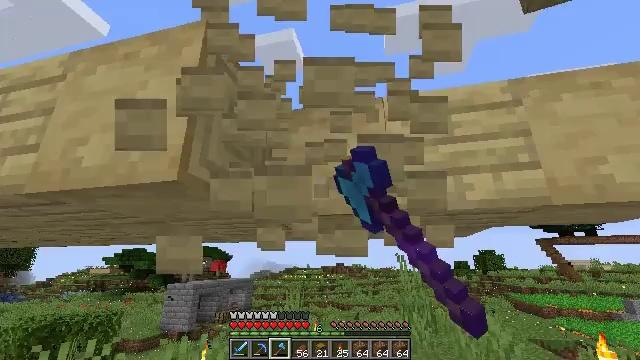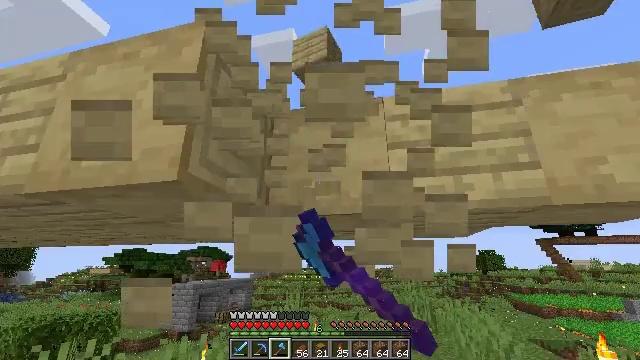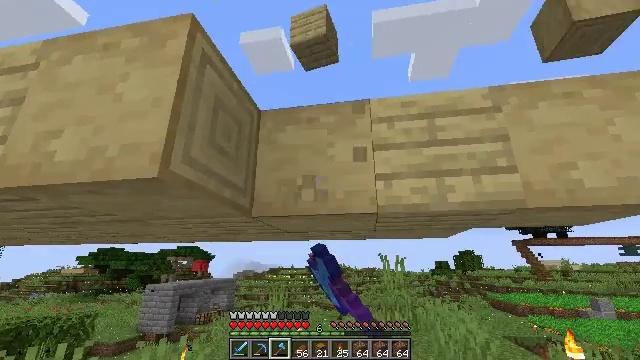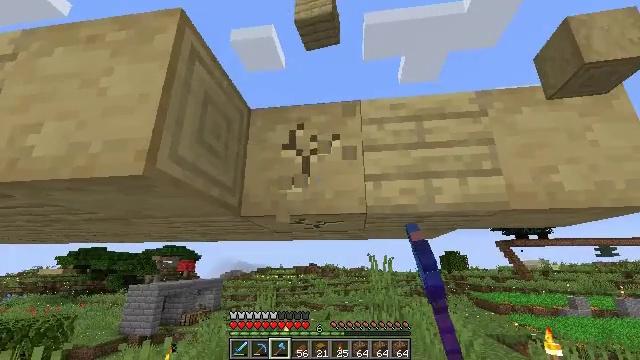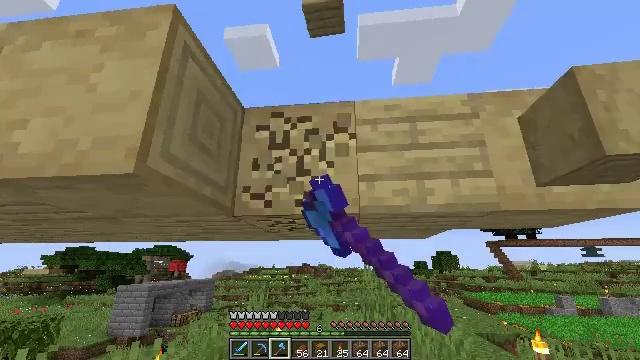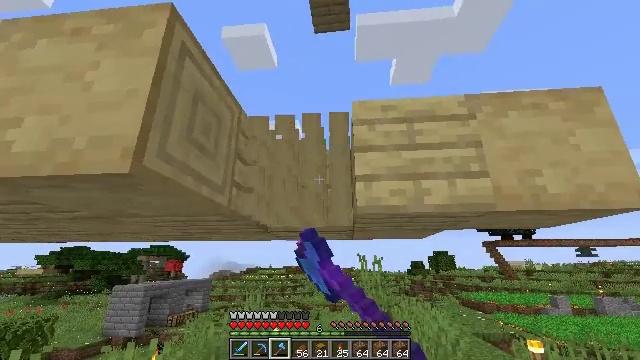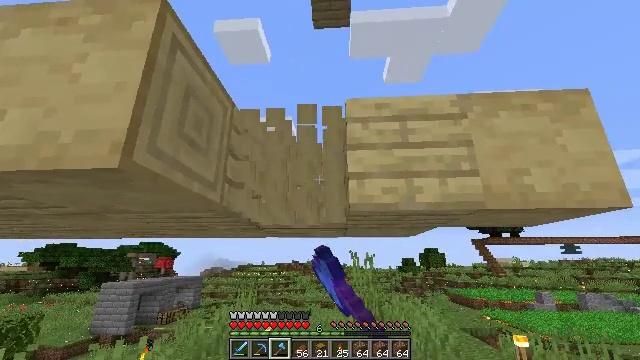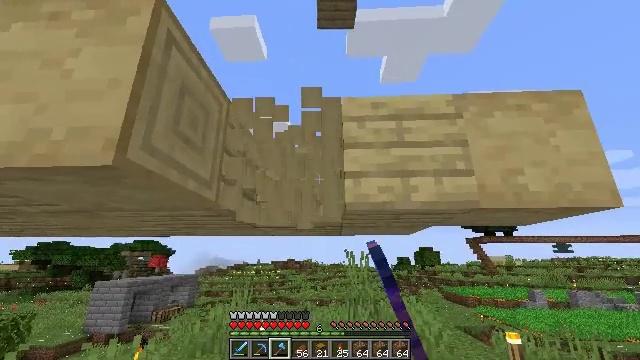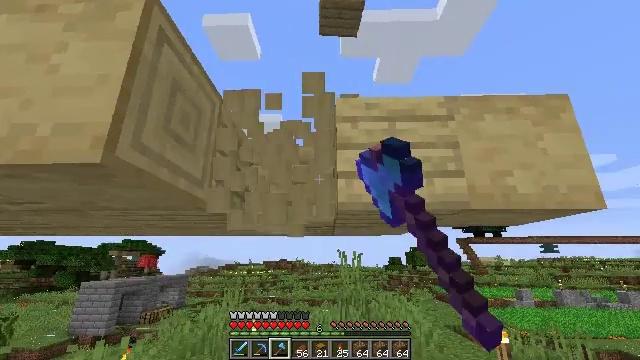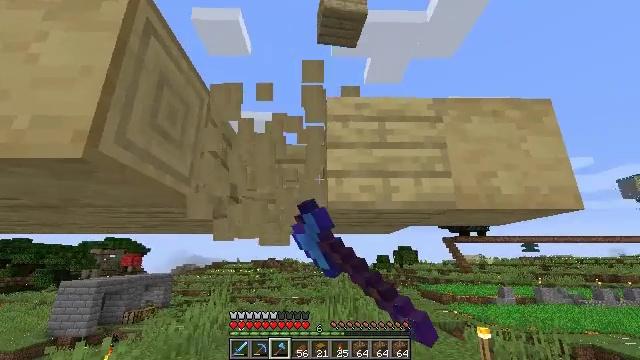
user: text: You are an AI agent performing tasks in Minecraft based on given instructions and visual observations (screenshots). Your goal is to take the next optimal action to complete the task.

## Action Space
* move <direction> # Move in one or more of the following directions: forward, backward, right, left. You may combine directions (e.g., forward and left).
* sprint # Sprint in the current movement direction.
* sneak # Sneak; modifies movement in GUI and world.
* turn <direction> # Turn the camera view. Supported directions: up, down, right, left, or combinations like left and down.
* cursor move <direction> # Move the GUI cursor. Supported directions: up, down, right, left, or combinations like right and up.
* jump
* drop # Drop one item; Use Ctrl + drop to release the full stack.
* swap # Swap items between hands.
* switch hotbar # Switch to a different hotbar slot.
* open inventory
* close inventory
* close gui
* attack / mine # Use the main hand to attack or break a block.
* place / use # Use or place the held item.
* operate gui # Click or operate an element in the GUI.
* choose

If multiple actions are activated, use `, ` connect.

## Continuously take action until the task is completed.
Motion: motion action
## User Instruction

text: Obtain the stripped birch log for building.
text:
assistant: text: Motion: attack / mine
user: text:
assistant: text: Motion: turn right, attack / mine
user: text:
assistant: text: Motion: turn right, attack / mine
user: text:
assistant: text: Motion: turn right, attack / mine
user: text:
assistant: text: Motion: attack / mine
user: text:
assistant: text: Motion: turn right, attack / mine
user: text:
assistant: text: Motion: attack / mine
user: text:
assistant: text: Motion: turn right, attack / mine
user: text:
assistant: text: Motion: turn right, attack / mine
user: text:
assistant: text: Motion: attack / mine